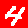
Digit: 4